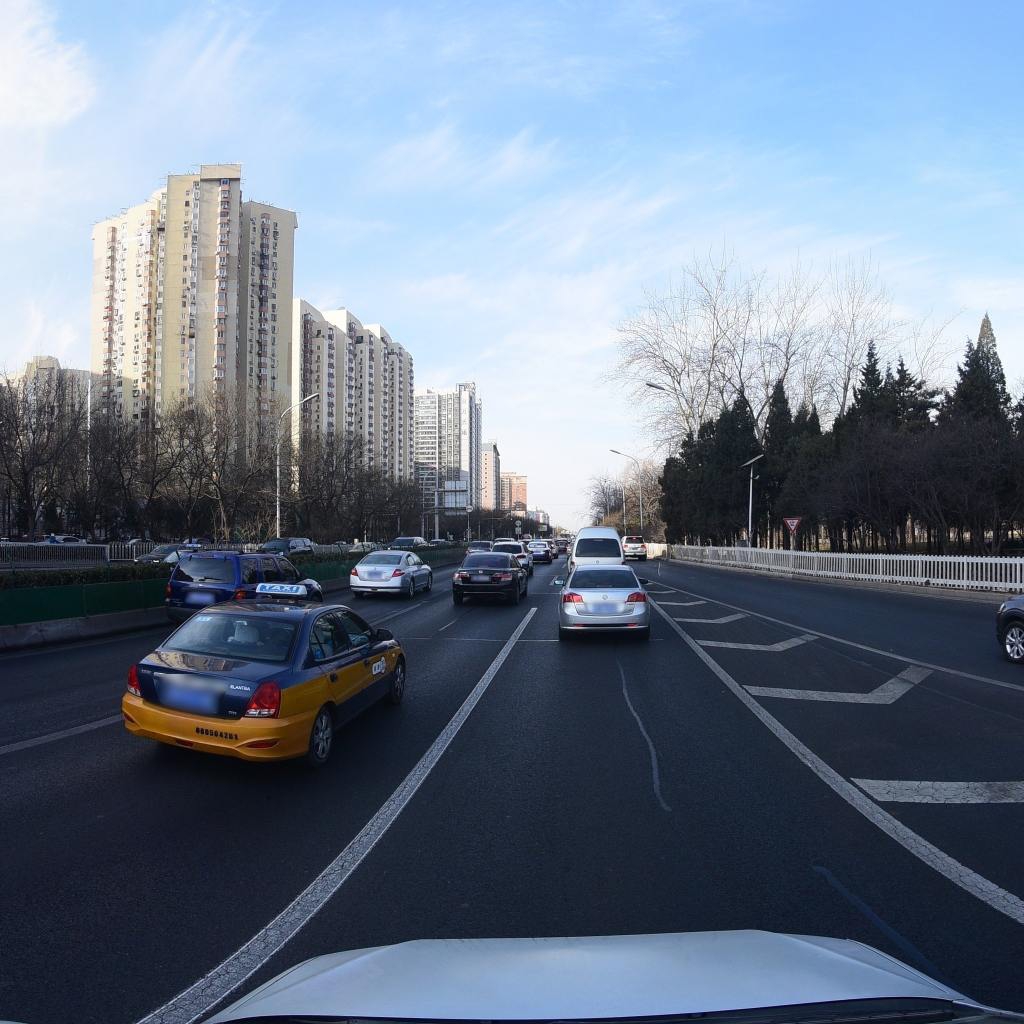
Region: Fengtai
Road damage annotations: transverse patch, longitudinal patch, longitudinal patch, longitudinal patch, longitudinal patch